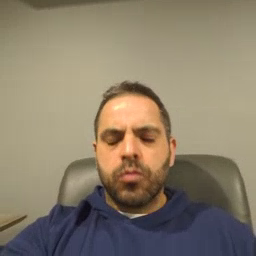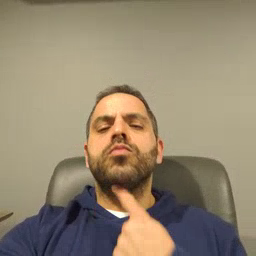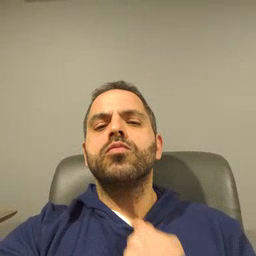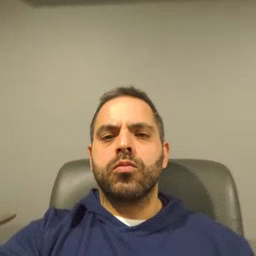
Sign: thirsty